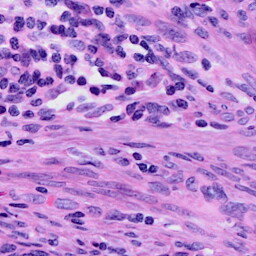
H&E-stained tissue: Cervix